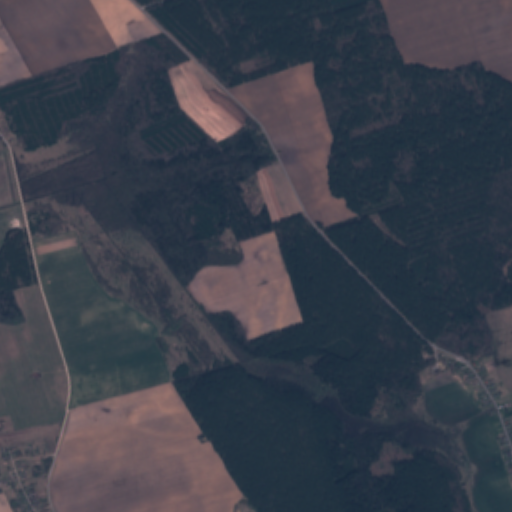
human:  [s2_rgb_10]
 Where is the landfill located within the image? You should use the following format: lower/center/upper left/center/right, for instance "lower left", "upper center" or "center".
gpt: The landfill is located in the lower center of the image.
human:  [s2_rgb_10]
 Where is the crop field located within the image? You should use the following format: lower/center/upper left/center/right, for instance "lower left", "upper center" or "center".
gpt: There is no crop field in the image.